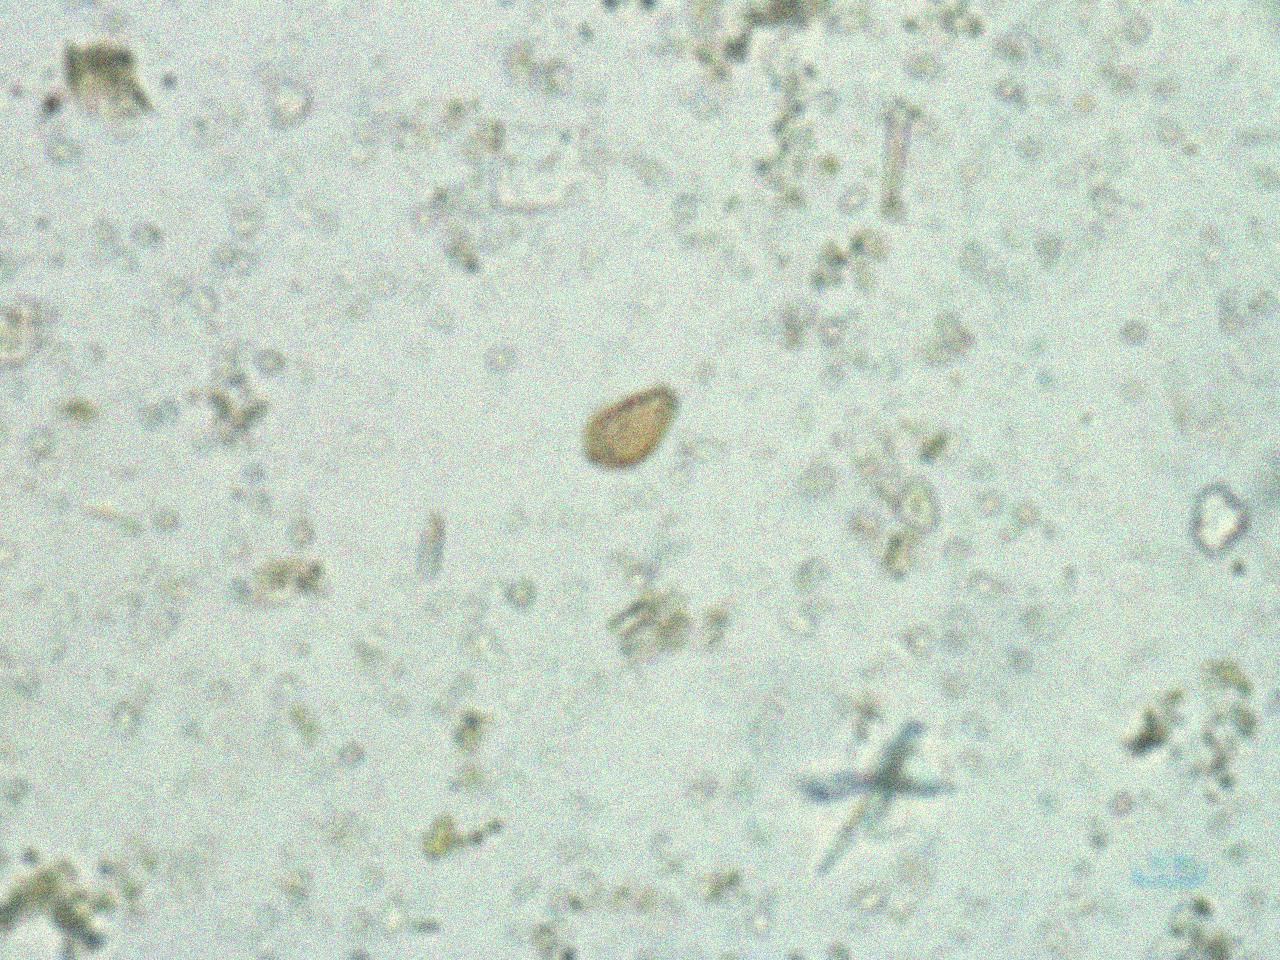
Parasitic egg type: Opisthorchis viverrine